Field crop: maize
Growth stage: 2
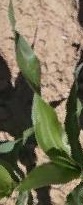
Species: maize